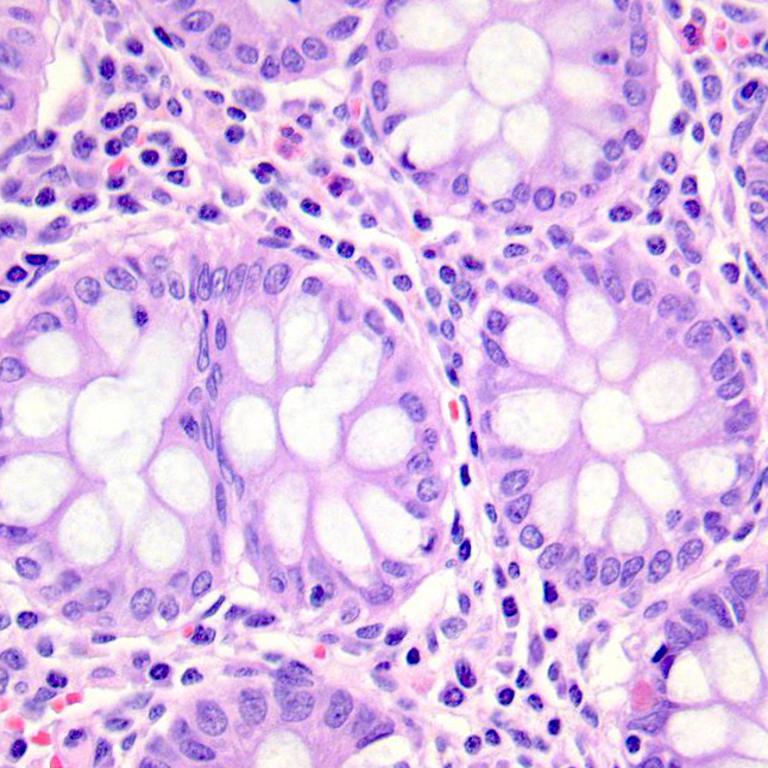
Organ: colon
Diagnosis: benign